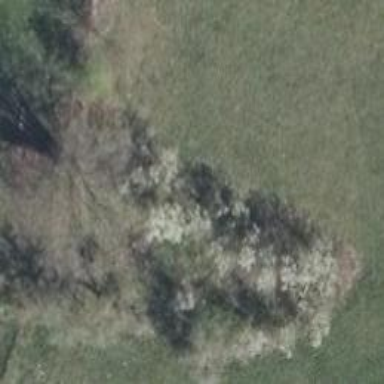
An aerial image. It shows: Patch of scrub vegetation.